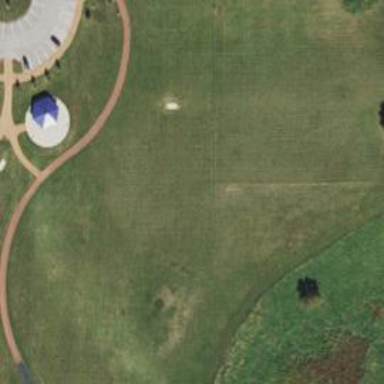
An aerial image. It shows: Disc golf basket.